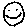
Label: smiley face